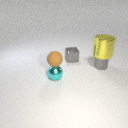
small gray metal cube behind small cyan metal sphere